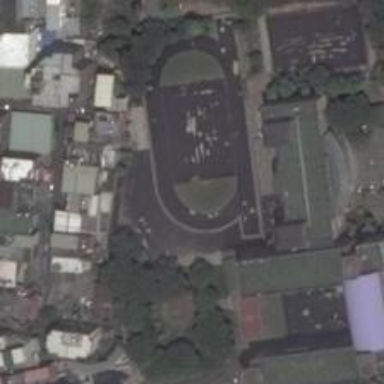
The field coloured with dark green is wreathed by lush plants .